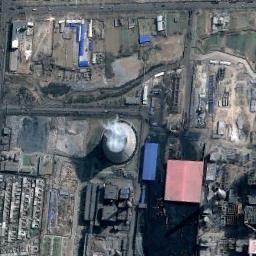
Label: thermal_power_station